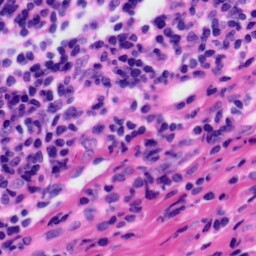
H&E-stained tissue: Tonsil